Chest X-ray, PA view. Patient: 61 years old, sex F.
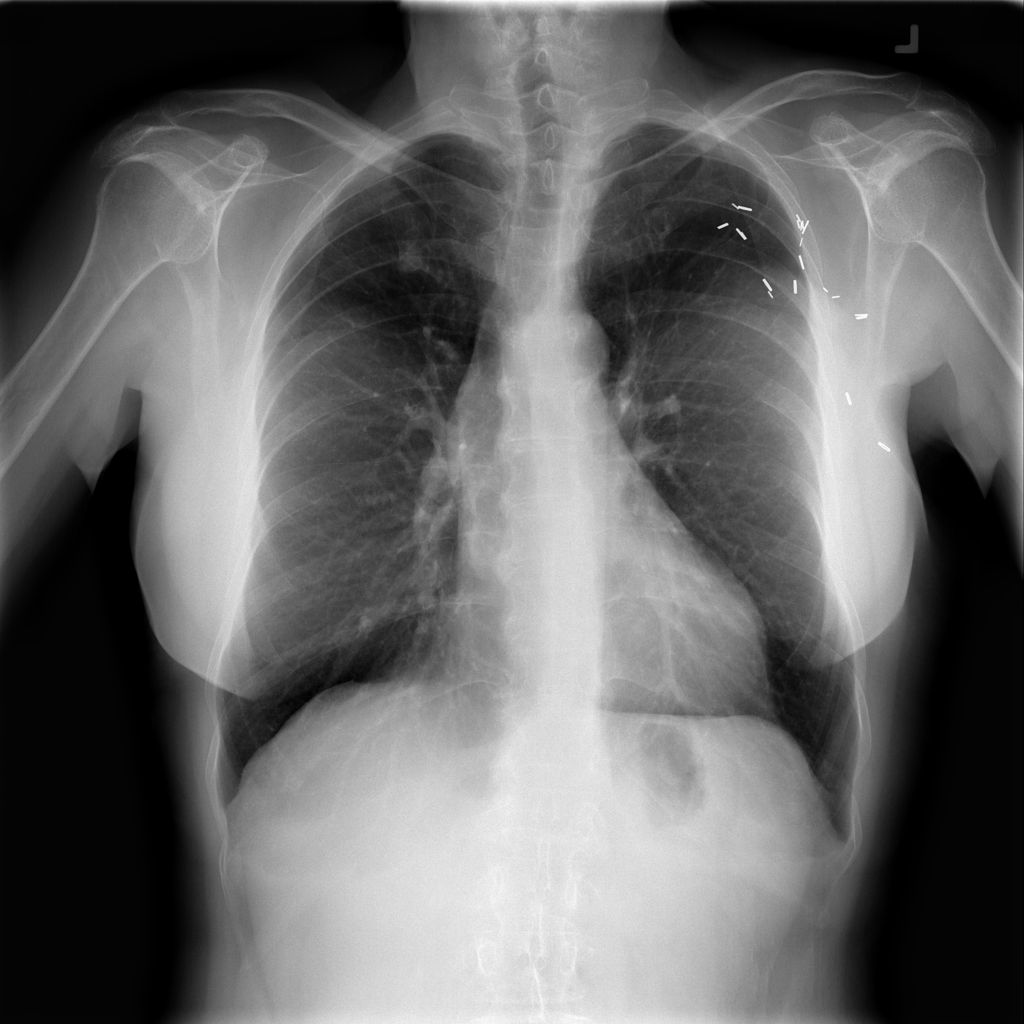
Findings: No Finding